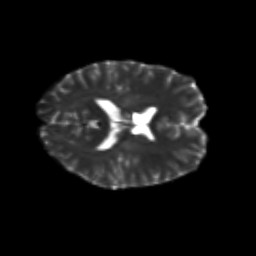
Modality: T2w
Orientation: axial
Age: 25
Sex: female
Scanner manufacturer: siemens
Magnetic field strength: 3 T
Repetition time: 3.5 s
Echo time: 0.125 s